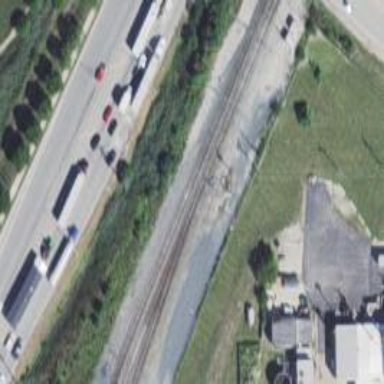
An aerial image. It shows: Railway spur junction.